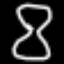
Label: hourglass